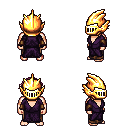
a pixel art fantasy rpg character, male body template, human, light skin, purple robe, robe skirt, white blonde short bangs hairstyle, gold helm, leather bracers, four views (front, back, left, right), 2x2 character sprite sheet, small pixel art, hard edges, no anti-aliasing